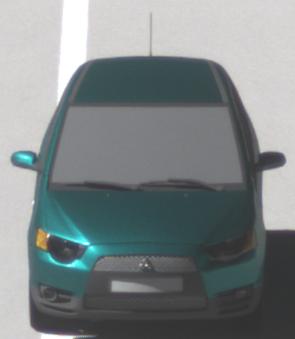
Make: Mitsubishi
Model: Colt 1.1
Detailed model: Colt (VI)
Model produced from: 2008/11
Model produced until: 2010/10
Doors: 3
Color: blue
Road condition: dry road
Daytime: morning or afternoon
Contrast: high contrast